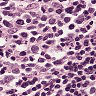
Metastatic tissue present: no